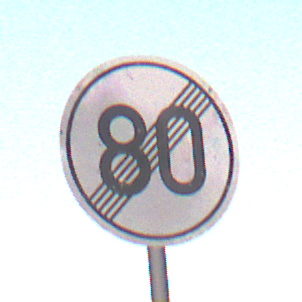
Verkehrszeichen: EndeGeschwindigkeit80
Umgebung: Outdoor, Nature
Tageszeit: SunriseSunset
Wetter: Clear
Licht: Natural
Jahreszeit: NotSpecified
Kontrast: LowContrast